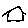
Label: house